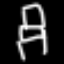
Label: chair